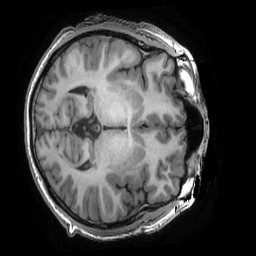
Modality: T1w
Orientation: axial
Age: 36
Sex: male
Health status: healthy
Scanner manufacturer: ge